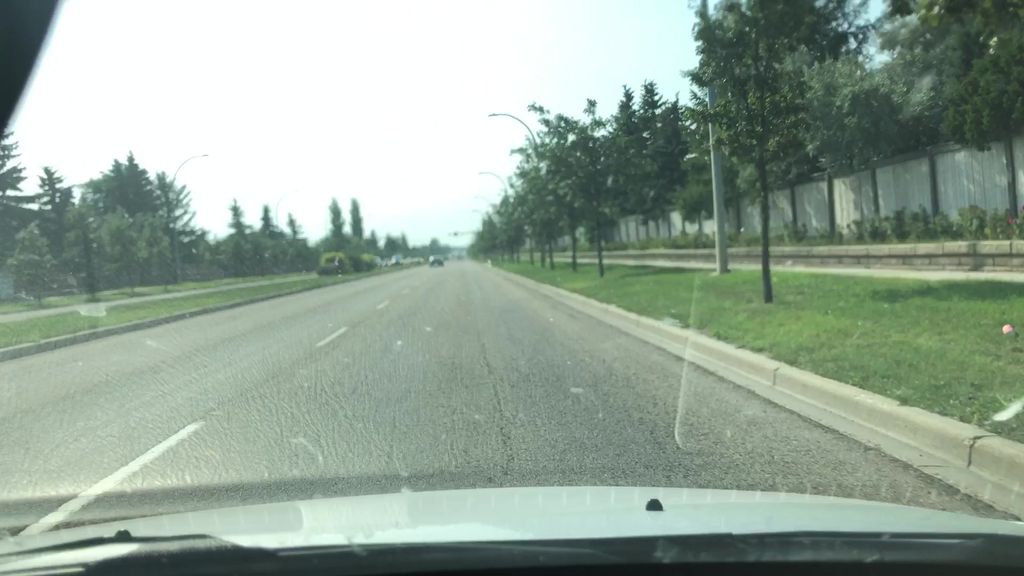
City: edmonton